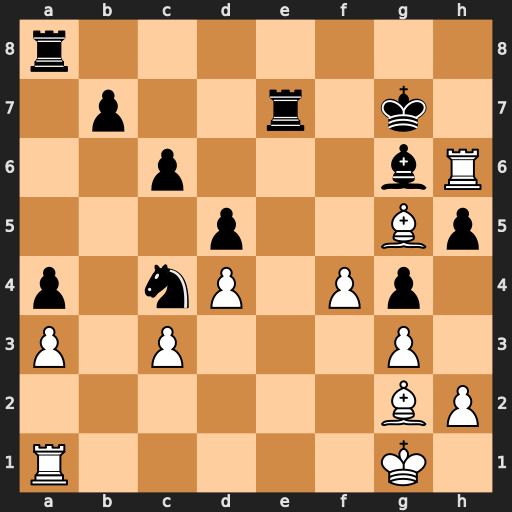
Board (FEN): r7/1p2r1k1/2p3bR/3p2Bp/p1nP1Pp1/P1P3P1/6BP/R5K1
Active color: w
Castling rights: -
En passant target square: -
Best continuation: Rxg6+ Kxg6 Bxe7